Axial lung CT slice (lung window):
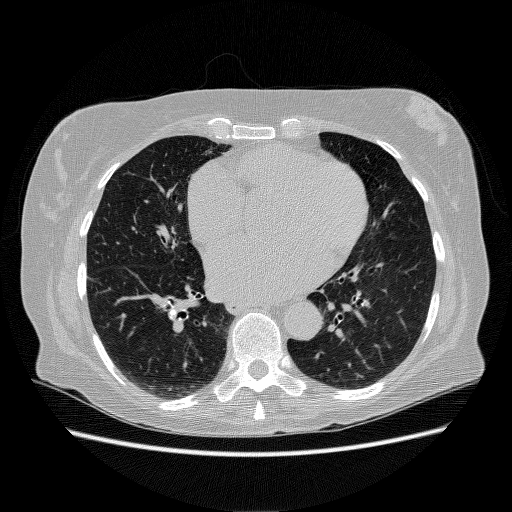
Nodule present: no